Question: I m trying to achieve <URL>.
The smooth hover animation is not applied and the image goes up beyond the div (as shown in pic) in Chrome.

'''
<div class="favDiv">
<table width="100%" cellspacing="15">
<tr>
<td width="30%">
<div class="grid effect">
<figure>
<asp:Image ID="img" runat="server" width="100%" height="150px"
Imageurl="~/abc.jpg"/>
<figCaption>
<h5>Test</h5>
</figCaption>
</figure>
</div>
</td>
<td width="70%"></td>
</tr>
</table>
</div>
'''
'''
.favDiv
{
//to centre div in the page
display:inline-block;
position:fixed;
top:0;
bottom:0;
left:0;
right:0;
width:65%;
height:65%;
margin:auto;
}
.grid
{
border:1px solid gray;
height:150px;
}
figure
{
padding:0;
margin:0;
position:relative;
}
figCaption
{
position:absolute;
top:0;
left:0;
width:100%;
background:#2c3f52;
color:#ed4e6e;
}
figCaption h5
{
margin:0;
padding:0;
color:#fff;
}
.effect figure
{
overflow:hidden;
}
.effect figure:hover img
{
-webkit-transform:translateY(-50px);
-moz-transform:translateY(-50px);
}
.effect figCaption
{
height:50px;
width:100%;
top:auto;
bottom:0;
opacity:0;
-webkit-transform:translateY(100%);
-moz-transform:translateY(100%);
-webkit-transition:transform 0.4s, opacity 0.1s 0.3s;
-moz-transition:transform 0.4s, opacity 0.1s 0.3s;
}
.effect figure:hover figCaption
{
opacity:1;
-webkit-transform:translateY(0px);
-moz-transform:translateY(0px);
-webkit-transition:transform 0.4s, opacity 0.1s 0.3s;
-moz-transition:transform 0.4s, opacity 0.1s 0.3s;
}
'''
What am i missing here?
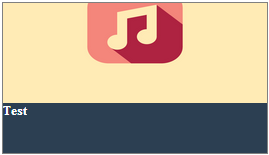
Answer: Your code is not working because Tympanus wrote styles for non-touch devices. Its defined by mordernizr (Automatically add class to body).
I have modified the fiddle. Now its working fine.
<URL>
'''
<div class="favDiv">
<table width="100%" cellspacing="15">
<tr>
<td width="70%">
<div class="grid cs-style-3">
<figure>
<img src="http://tympanus.net/Tutorials/CaptionHoverEffects/images/3.png" alt="img03">
<figcaption>
<h3>test</h3>
</figcaption>
</figure>
</div>
</td>
<td width="70%"></td>
</tr>
</table>
</div>
'''
'''
.grid {
padding: 20px 20px 100px 20px;
max-width: 1300px;
margin: 0 auto;
list-style: none;
text-align: center;
}
.grid li {
display: inline-block;
width: 440px;
margin: 0;
padding: 20px;
text-align: left;
position: relative;
}
.grid figure {
margin: 0;
position: relative;
}
.grid figure img {
max-width: 100%;
display: block;
position: relative;
}
.grid figcaption {
position: absolute;
top: 0;
left: 0;
padding: 20px;
background: #2c3f52;
color: #ed4e6e;
}
.grid figcaption h3 {
margin: 0;
padding: 0;
color: #fff;
}
/* Caption Style 3 */
.cs-style-3 figure {
overflow: hidden;
}
.cs-style-3 figure img {
-webkit-transition: -webkit-transform 0.4s;
-moz-transition: -moz-transform 0.4s;
transition: transform 0.4s;
}
.cs-style-3 figure:hover img {
-webkit-transform: translateY(-30px);
-moz-transform: translateY(-30px);
-ms-transform: translateY(-30px);
transform: translateY(-30px);
}
.cs-style-3 figcaption {
height: 30px;
width: 100%;
top: auto;
bottom: 0;
opacity: 0;
-webkit-transform: translateY(100%);
-moz-transform: translateY(100%);
-ms-transform: translateY(100%);
transform: translateY(100%);
-webkit-backface-visibility: hidden;
-moz-backface-visibility: hidden;
backface-visibility: hidden;
-webkit-transition: -webkit-transform 0.4s, opacity 0.1s 0.3s;
-moz-transition: -moz-transform 0.4s, opacity 0.1s 0.3s;
transition: transform 0.4s, opacity 0.1s 0.3s;
}
.cs-style-3 figure:hover figcaption {
opacity: 1;
-webkit-transform: translateY(0px);
-moz-transform: translateY(0px);
-ms-transform: translateY(0px);
transform: translateY(0px);
-webkit-transition: -webkit-transform 0.4s, opacity 0.1s;
-moz-transition: -moz-transform 0.4s, opacity 0.1s;
transition: transform 0.4s, opacity 0.1s;
}
.cs-style-3 figcaption a {
position: absolute;
bottom: 20px;
right: 20px;
}
'''